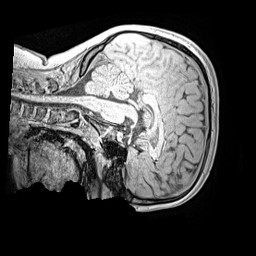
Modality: MP2RAGE
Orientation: sagittal
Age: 13
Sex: male
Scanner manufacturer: siemens
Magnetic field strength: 3 T
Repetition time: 4 s
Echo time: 0.00299 s